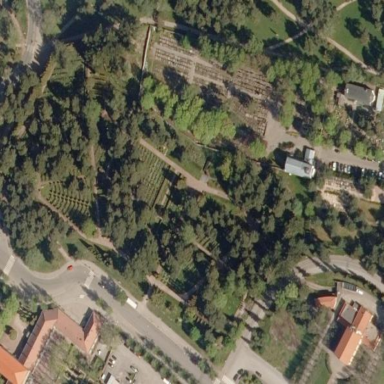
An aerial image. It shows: Cemetery.